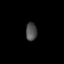
Tissue: lung
Cell type: Endothelial cells
Senescence score: 0.6144
Nuclear area (px): 197
Mean DAPI intensity: 77.574